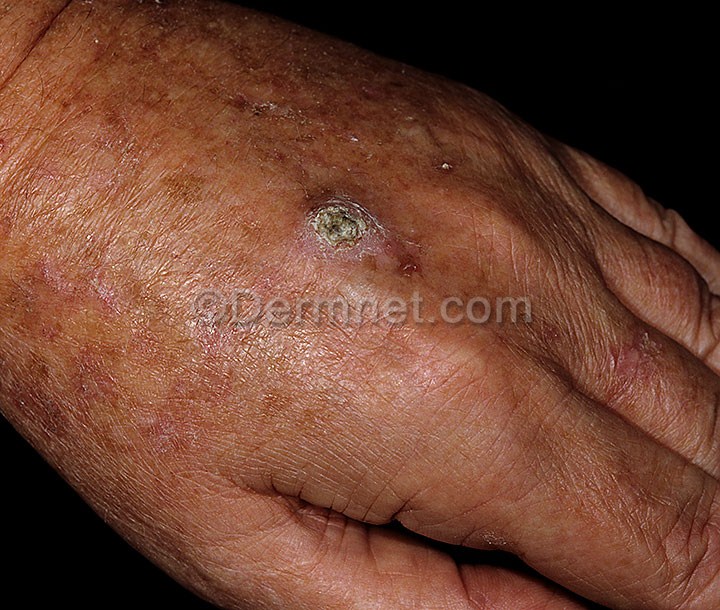
Disease: Actinic Keratosis Basal Cell Carcinoma and other Malignant Lesions